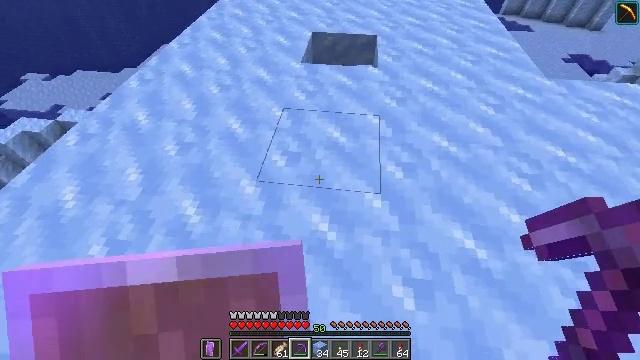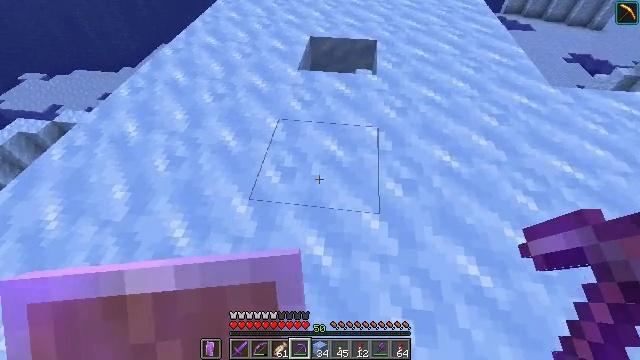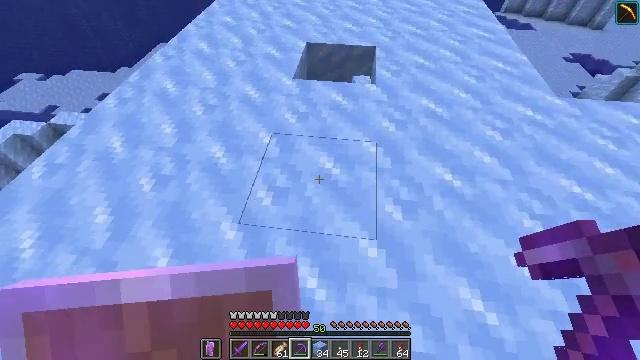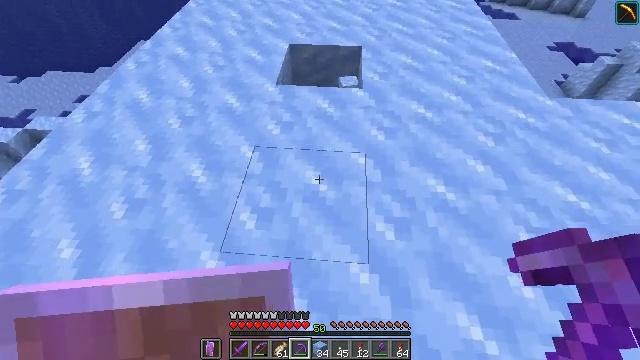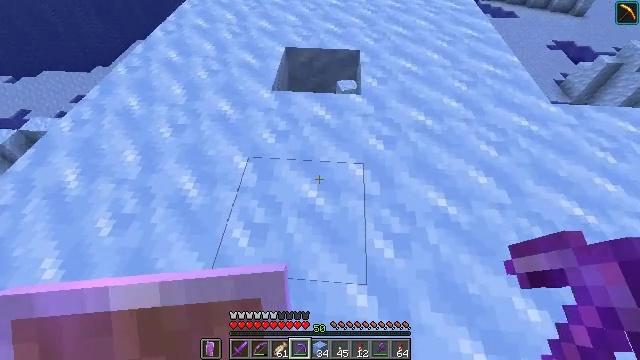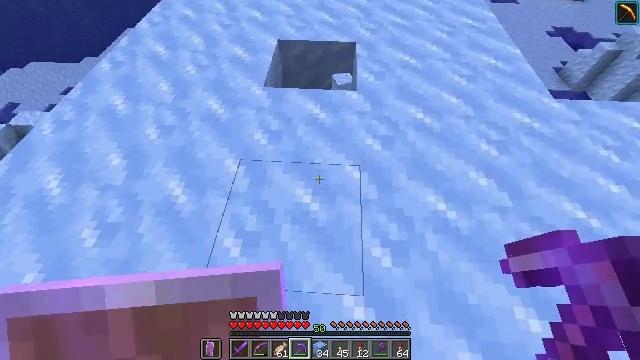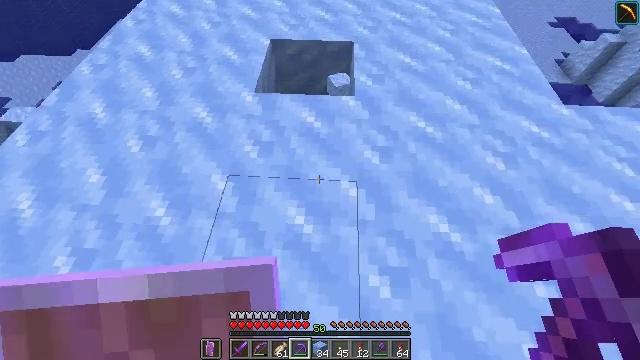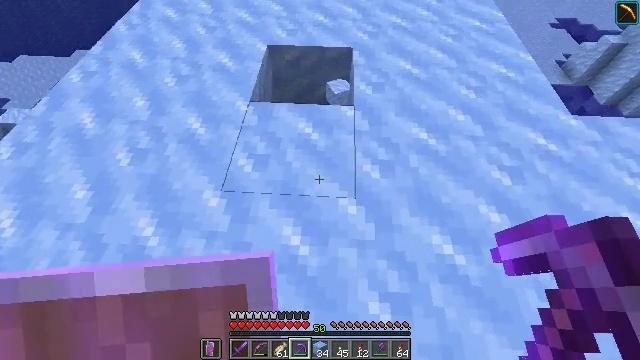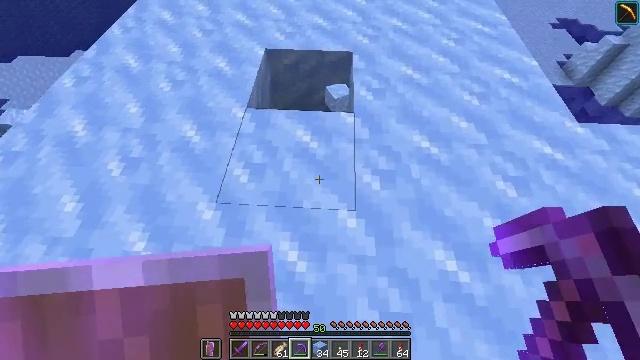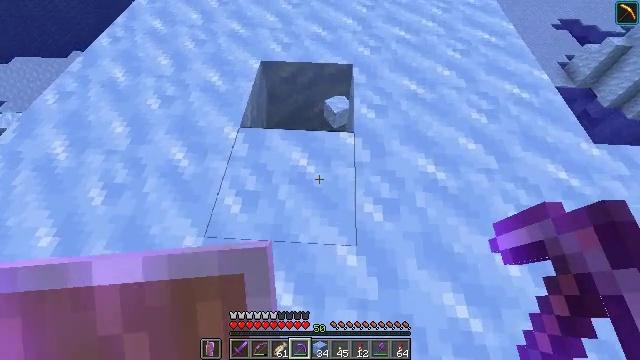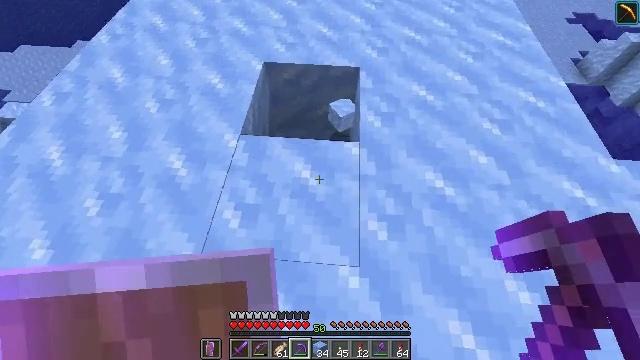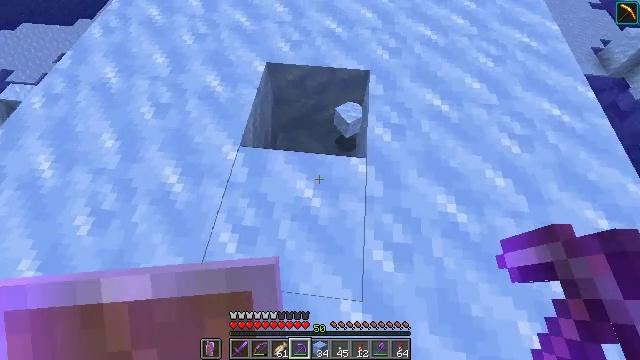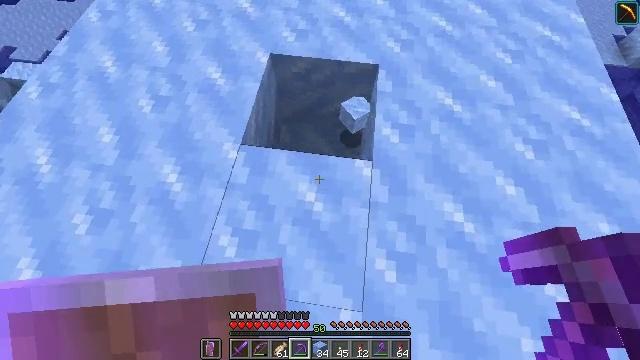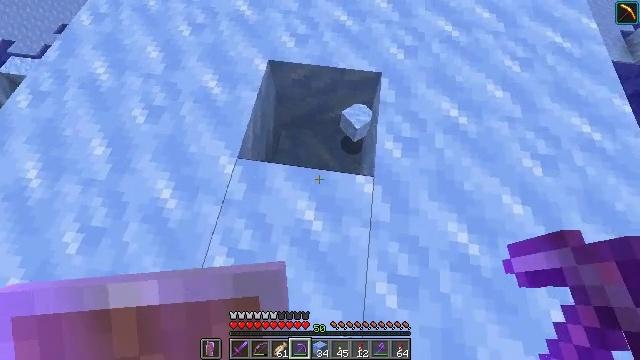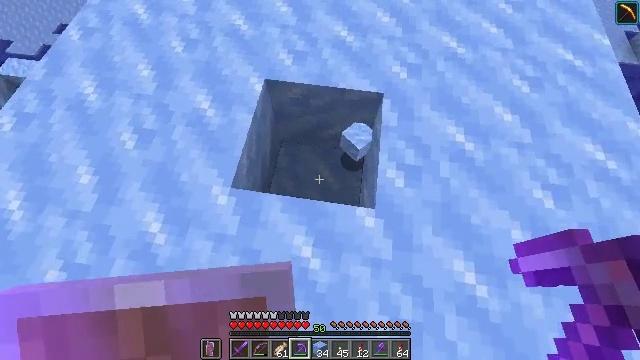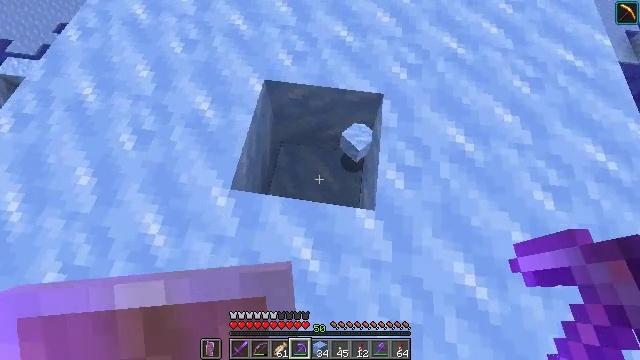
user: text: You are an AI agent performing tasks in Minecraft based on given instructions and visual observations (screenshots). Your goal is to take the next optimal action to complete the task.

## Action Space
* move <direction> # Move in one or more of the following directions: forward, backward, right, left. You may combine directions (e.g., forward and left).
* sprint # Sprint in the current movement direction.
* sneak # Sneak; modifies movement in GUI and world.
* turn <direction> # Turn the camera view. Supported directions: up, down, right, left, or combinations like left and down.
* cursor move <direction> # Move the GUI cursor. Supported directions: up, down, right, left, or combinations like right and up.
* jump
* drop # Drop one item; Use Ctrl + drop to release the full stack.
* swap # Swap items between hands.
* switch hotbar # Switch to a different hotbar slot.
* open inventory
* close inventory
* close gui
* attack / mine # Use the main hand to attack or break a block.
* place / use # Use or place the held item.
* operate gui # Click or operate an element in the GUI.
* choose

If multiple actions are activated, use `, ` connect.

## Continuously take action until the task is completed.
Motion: motion action
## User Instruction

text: Mine packed ice from icy biomes.
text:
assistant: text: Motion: move forward
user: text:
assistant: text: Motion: move forward
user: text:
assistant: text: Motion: move forward, turn right and down
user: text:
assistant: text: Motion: move forward
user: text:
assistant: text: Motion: move forward, turn down
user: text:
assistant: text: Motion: move forward, turn down
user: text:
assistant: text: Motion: move forward
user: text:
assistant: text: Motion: move forward
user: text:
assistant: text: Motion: move forward
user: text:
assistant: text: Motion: move forward, turn left and down
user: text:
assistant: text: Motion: move forward, turn left and down
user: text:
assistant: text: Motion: turn left and down
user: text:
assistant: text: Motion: turn down
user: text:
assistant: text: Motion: no_op
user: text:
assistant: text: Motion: no_op
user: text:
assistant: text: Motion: no_op
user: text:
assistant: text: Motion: no_op
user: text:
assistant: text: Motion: no_op
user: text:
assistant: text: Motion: turn left and down
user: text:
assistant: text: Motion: move forward, turn left and down
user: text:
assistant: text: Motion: move forward, turn left and down
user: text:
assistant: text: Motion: move forward, turn left and down
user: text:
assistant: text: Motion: turn left and down
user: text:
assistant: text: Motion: turn left and down
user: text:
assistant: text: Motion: turn left and down
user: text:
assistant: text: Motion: turn left and down
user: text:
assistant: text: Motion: turn left and down
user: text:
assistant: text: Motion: turn left
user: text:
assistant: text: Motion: turn left and up
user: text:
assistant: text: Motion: turn left and up